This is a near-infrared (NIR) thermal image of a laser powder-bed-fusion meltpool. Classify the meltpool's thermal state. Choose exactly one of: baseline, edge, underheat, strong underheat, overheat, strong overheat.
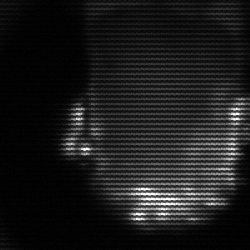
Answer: baseline